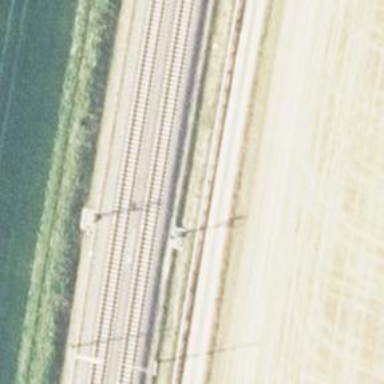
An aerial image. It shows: Railway signal.